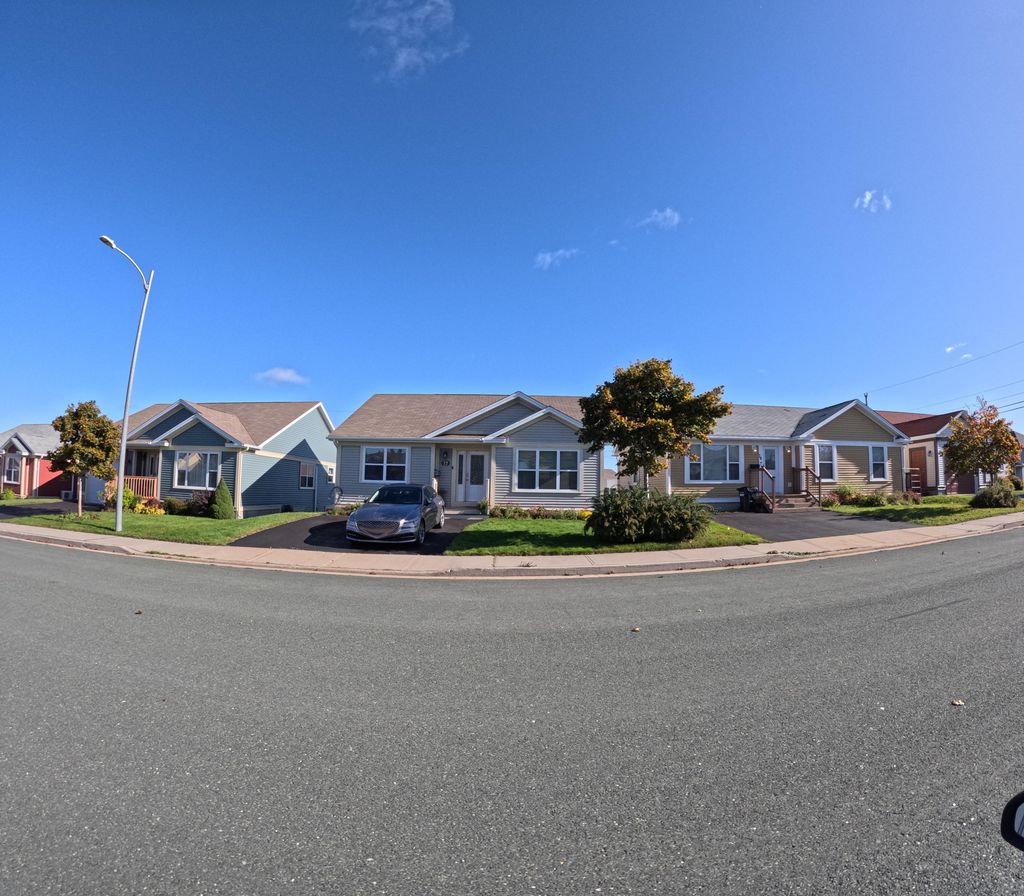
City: st_johns